Question: i don't know what happened to my code i am clicking on send button send email and its sending multiple duplicate emails.. Same jQuery and html code used in another page for delete files and working fine..
is i am doing some thing? wrong ?

'''
$(document).on('click','.sendwork',function(e){
$('#spinner').show();
var sendWork = $(this).data('id');
var res = sendWork.split("-");
var comment_id = res[0];
var status = res[1];
var order_id = res[2];
var td = $(this).closest("td").andSelf();
$.ajax({
type:'POST',
url:'{!! URL::to('admin/sendwork/') !!}',
cache: false,
data:{
'_token' : '{{ csrf_token() }}',
'comment_id':comment_id,
'status':status,
order_id:order_id,
},
success: function(data){
$('#spinner').hide();
if (data == 'true') {
// $('.email-resp').html('');
td.html('Email Sent');
}
},
error:function(data){
$('#spinner').hide();
td.html('<p style="color:red; font-weight:bold;">Fail</p>');
}
});
});
'''
'''
<table class="table table-compact table-bordered">
<tr>
<th width="10"></th>
<th width="30">Date</th>
<th width="20">User</th>
<th width="20">Status</th>
<th width="450">Comment</th>
<th width="100">Files</th>
<th width="30">Action</th>
</tr>
<tr>
<td><a class="del-comment" href="javascript:void(0)" data-token="XyjbZEsvbfTnurM0OnRP75k049Re0dPpLynRqUe6" id="217"><span style="color:red;" class="glyphicon glyphicon-remove"></span></a> </td>
<td>01-Apr-15</td>
<td width="30">hy</td>
<td>Completed</td>
<td width="42" align="left"><p>sdf</p></td>
<td>
<a href="/uploads/PE10_1427882386_0.png" target="_blank" alt="PE10_1427882386_0.png" title="PE10_1427882386_0.png"><i class="fa fa-picture-o"></i></a> </td>
<td><a href="javascript:void(0)" class="btn btn-small btn-success sendwork" data-id="217-Completed-LEH1000">Send</a></td>
</tr>
</table>
'''
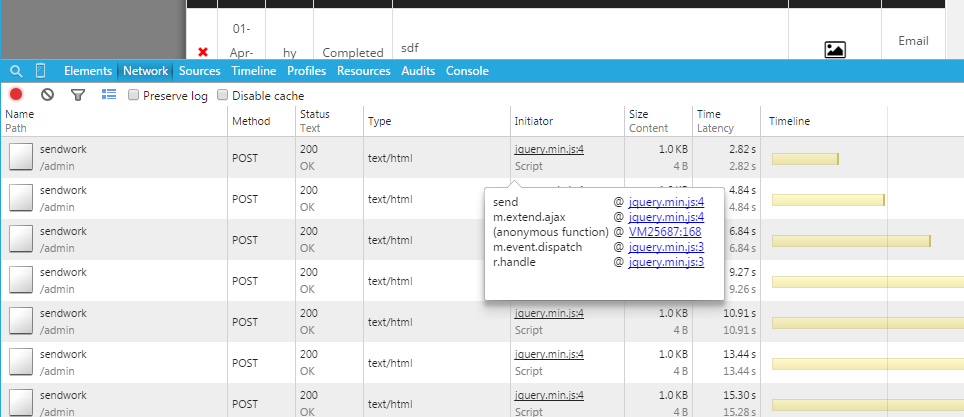
Answer: try this
'''
$(document).on('click','.sendwork',function(e){
// do some thing
});
'''